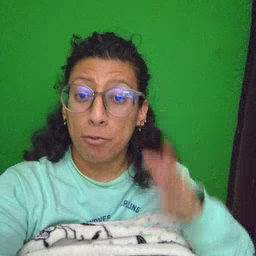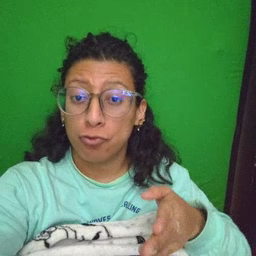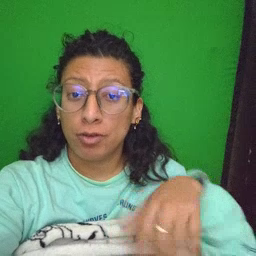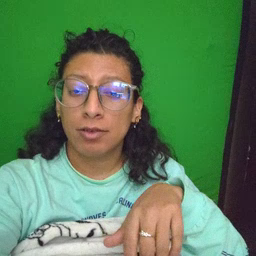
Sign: person